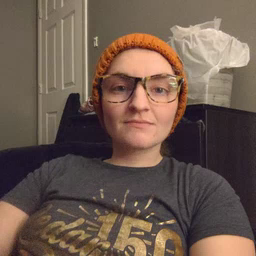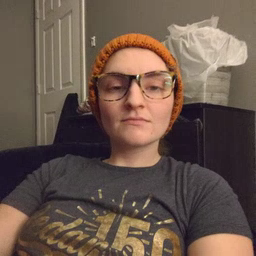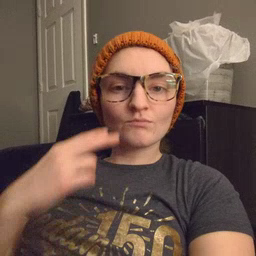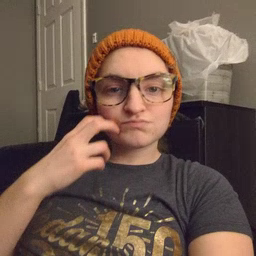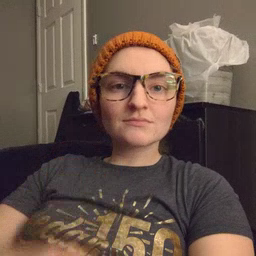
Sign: gum